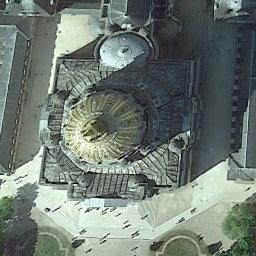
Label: church